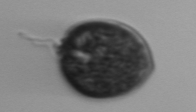
Label: Prorocentrum